Question: I have a 'UITableView' in a 'UIViewController' that is embedded in a Navigation Controller. The 'UIViewController' is arranged using Auto Layout. I am using <URL> to enable swipe left-to-right. This displays a 'share' button which displays a 'UIActivityViewController' when tapped.
The problem is, the 'UIActivityViewController' displays incorrectly when called, squished to the left side of the view and attached to the top left corner. See images below for example, the first is during display of the 'UIActivityViewController', and the second is once the 'UIActivityViewController' is displayed.
I haven't been able to find any other posts about this type of issue. The code below is how I call the 'UIActivityViewController' from the '- (void)swipeableTableViewCell:(SWTableViewCell *)cell didTriggerLeftUtilityButtonWithIndex:(NSInteger)index' method of 'SWTableViewCell' delegate.
'''
WhatsAppMessage *whatsappMsg = [[WhatsAppMessage alloc] initWithMessage:shareItem forABID:nil];
NSArray *activityItems = @[shareItem, whatsappMsg];
NSArray *applicationActivities = @[[[JBWhatsAppActivity alloc] init],[[LINEActivity alloc] init], [[WeixinTimelineActivity alloc] init],[[WeixinSessionActivity alloc] init]];
UIActivityViewController *activityViewController = [[UIActivityViewController alloc] initWithActivityItems:activityItems applicationActivities:applicationActivities];
activityViewController.excludedActivityTypes = @[UIActivityTypePrint, UIActivityTypeCopyToPasteboard, UIActivityTypeAssignToContact, UIActivityTypeSaveToCameraRoll, UIActivityTypeAddToReadingList, UIActivityTypePostToVimeo, UIActivityTypePostToFlickr, UIActivityTypeAirDrop];
[self.navigationController presentViewController:activityViewController animated:YES completion:^{}];
'''
Any ideas?

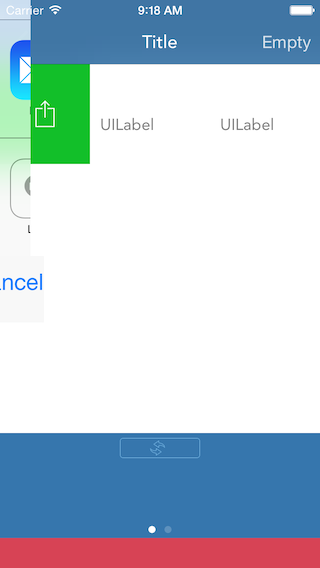
Answer: I finally found the answer and I knew it had something to do with auto layout. Earlier in the project I had most of my auto layout constraints set in code and I had put the following line in my AppDelegate.m file:
'''
self.window.translatesAutoresizingMaskIntoConstraints = NO;
'''
After removing this line, the 'UIActivityViewController' loads perfectly!
Hopefully this helps others who run into this issue.